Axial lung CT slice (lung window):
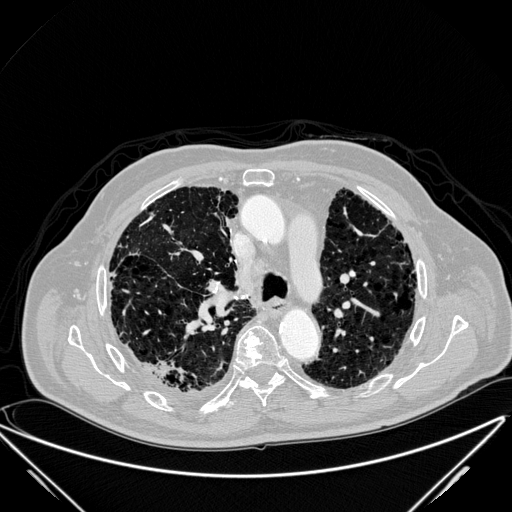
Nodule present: yes
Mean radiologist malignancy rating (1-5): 4.25